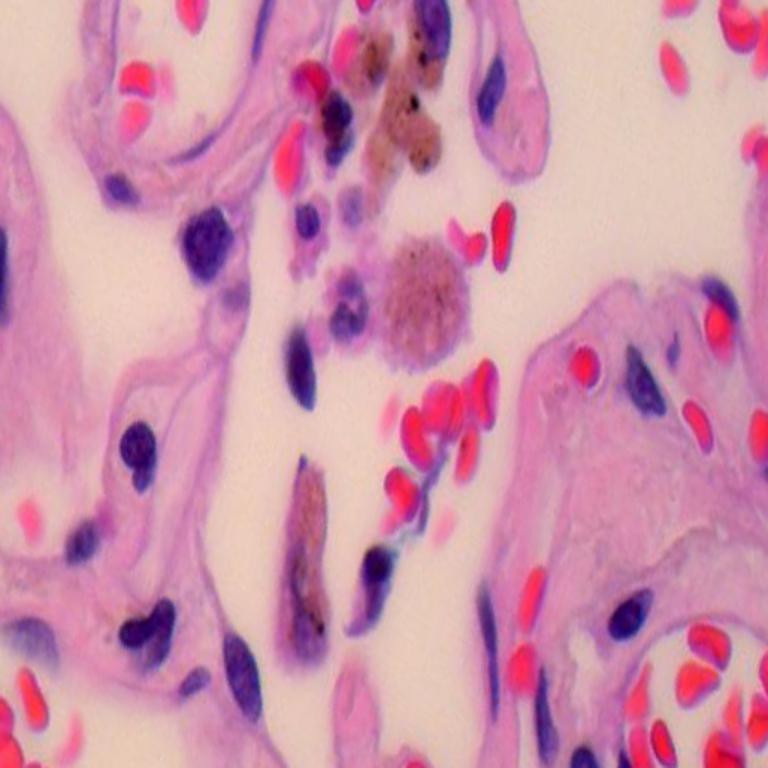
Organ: lung
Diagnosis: benign